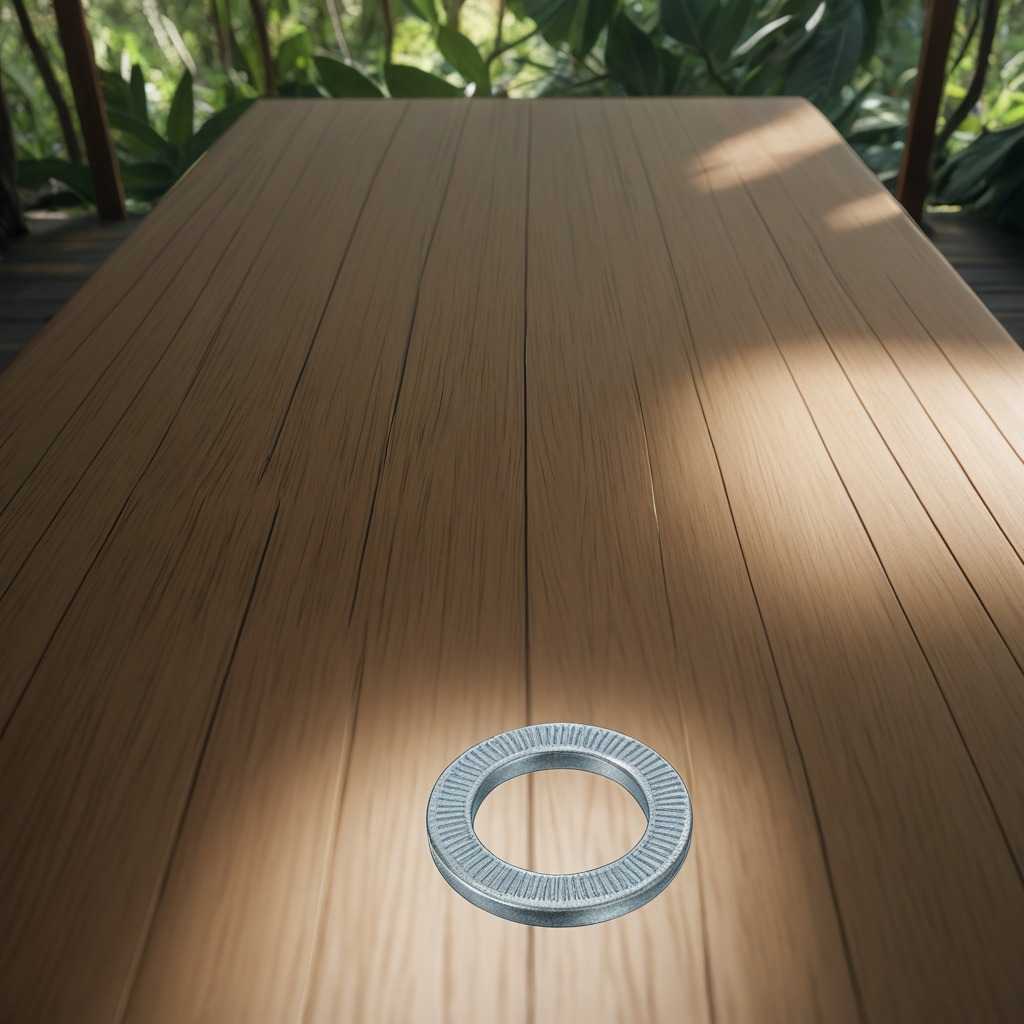
A flat metal washer lies on the wooden table in the jungle field workshop tent.